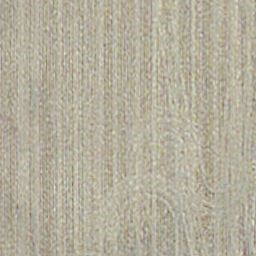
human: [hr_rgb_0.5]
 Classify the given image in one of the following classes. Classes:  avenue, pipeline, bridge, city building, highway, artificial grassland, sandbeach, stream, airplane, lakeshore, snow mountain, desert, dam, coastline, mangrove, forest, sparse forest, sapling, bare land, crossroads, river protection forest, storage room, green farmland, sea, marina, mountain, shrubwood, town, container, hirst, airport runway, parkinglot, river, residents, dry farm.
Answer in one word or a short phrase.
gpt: dry farm